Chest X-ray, PA view. Patient: 37 years old, sex F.
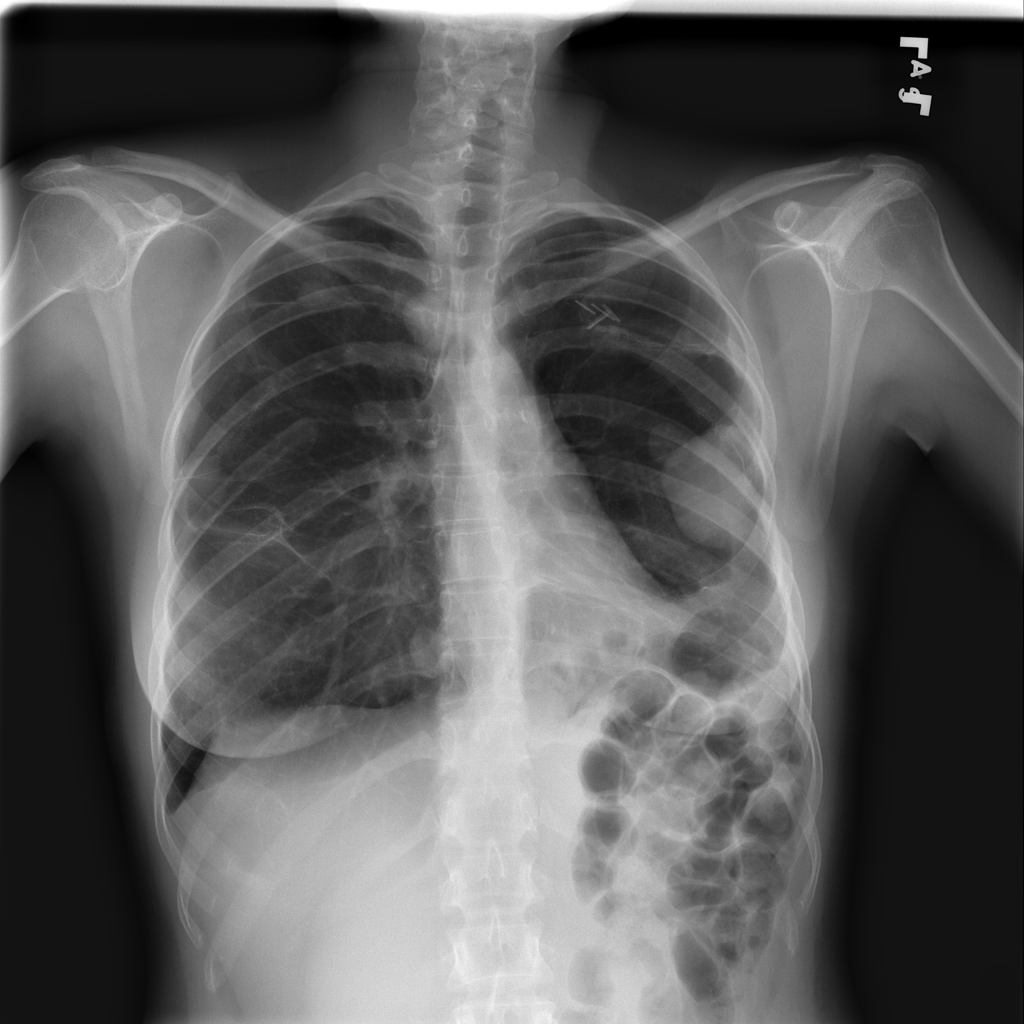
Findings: No Finding